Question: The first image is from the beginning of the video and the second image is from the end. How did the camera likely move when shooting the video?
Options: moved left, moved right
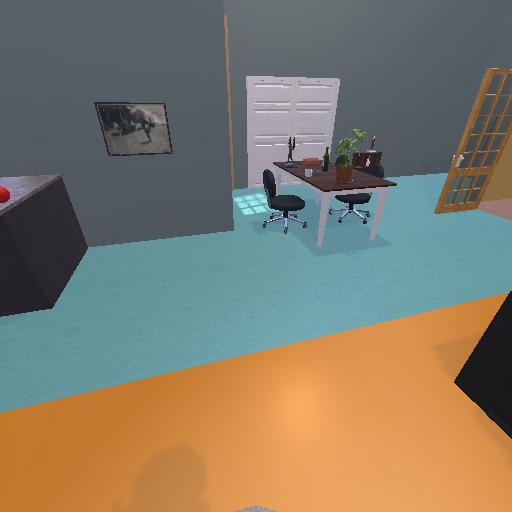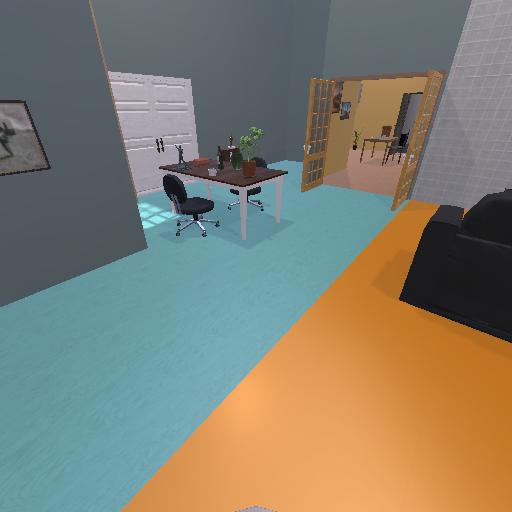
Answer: moved left